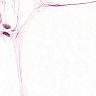
Metastatic tissue present: no